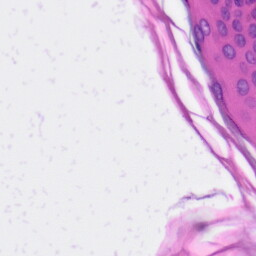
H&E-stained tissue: Skin